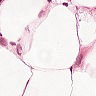
Metastatic tissue present: yes